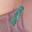
Label: 1